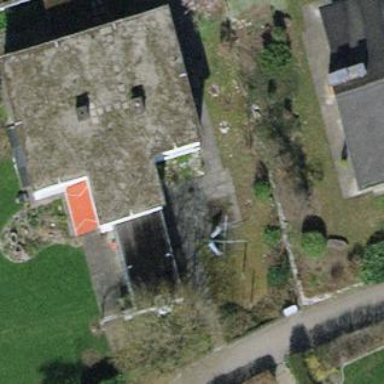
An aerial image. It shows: Semidetached house with flat roof covered with tiles.